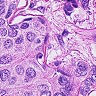
Metastatic tissue present: yes